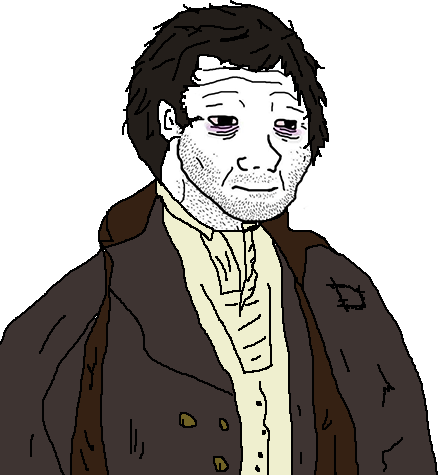
Label: 5_Doomer